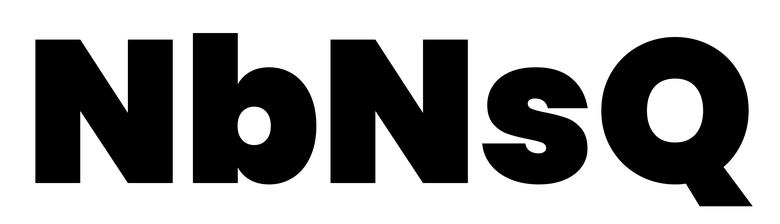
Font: Poppins-Black